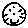
Label: cat